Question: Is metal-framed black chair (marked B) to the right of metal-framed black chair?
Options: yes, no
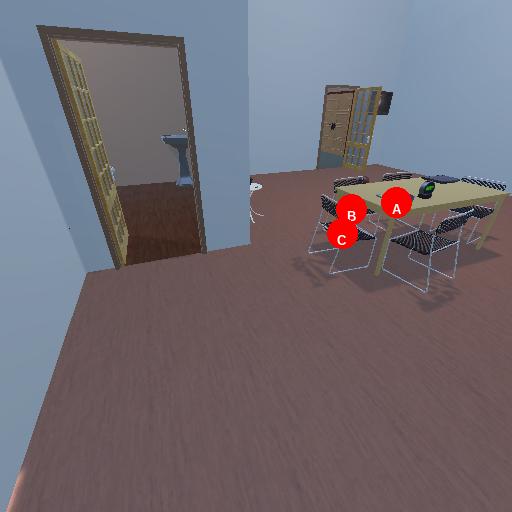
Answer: yes